Field crop: tomato
Growth stage: 2
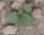
Species: solanum